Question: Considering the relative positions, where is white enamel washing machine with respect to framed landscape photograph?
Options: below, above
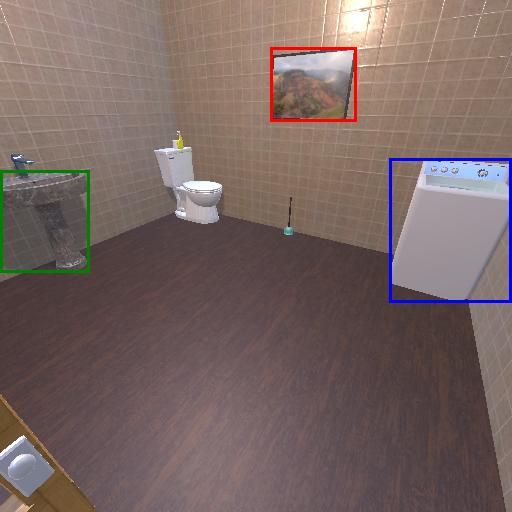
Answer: below